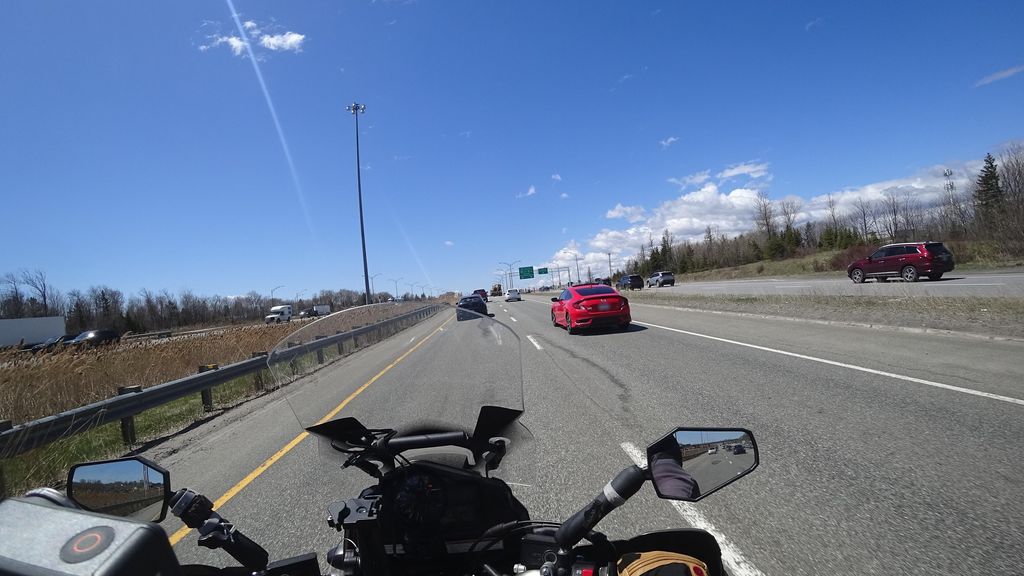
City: quebec_city